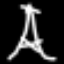
Label: The Eiffel Tower